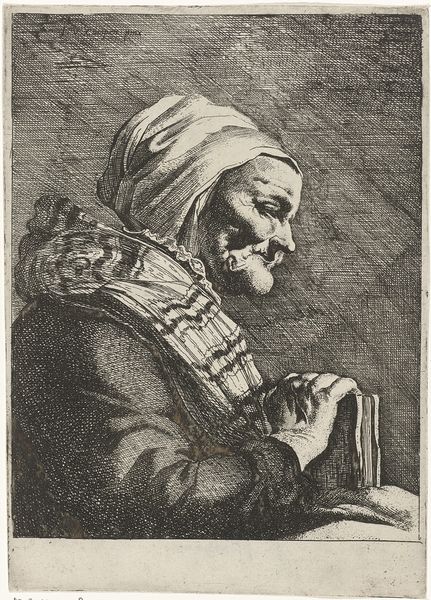
Titel: Oude vrouw met boek
Künstler: Jan Matham
Standort: Amsterdam
Institution: Rijksmuseum
Schlagwörter: hand, haut, kopf, sitzen, finger, frau, grau, mund, nase, profil, schwarz, stirn, weiss, zeichnung, schal, tuch, haube, muster, alt, mütze, alte, arm, augen, bibel, falten, gesicht, kragen, rahmen, hände, portrait, kinn, lippen, traurig, grafik, rand, kopftuch, brauen, streifen, nachdenklich, buch, glaube, druck, schwarz-weiss, schraffur, radierung, stich, gebet, greisin, kupferstich, oma, gebetbuch, zahnlos, ütze, altw greisin